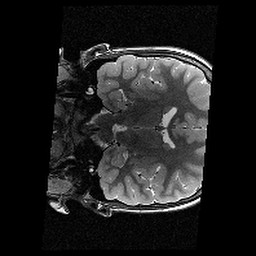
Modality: T2w
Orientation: coronal
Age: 10
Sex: female
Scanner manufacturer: siemens
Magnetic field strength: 3 T
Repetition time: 9.23 s
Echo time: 0.067 s